Field crop: maize
Growth stage: 2
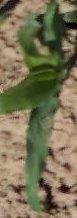
Species: maize